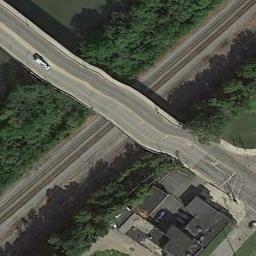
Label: overpass